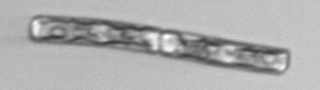
Label: Guinardia_delicatula